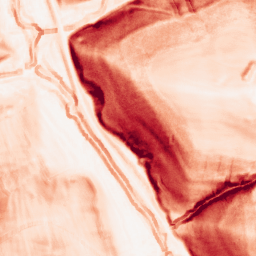
Category: morphological
Decomposition family: morphological_square
Decomposition parameters: operation: gradient
size: 5
Upsampling method: regularized
Upsampling parameters: scale: 2
lambda_reg: 0.01
Upsampling scale: 2